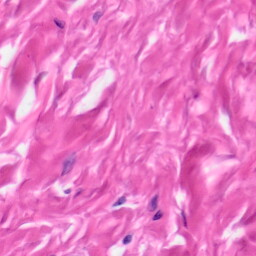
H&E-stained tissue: Skin